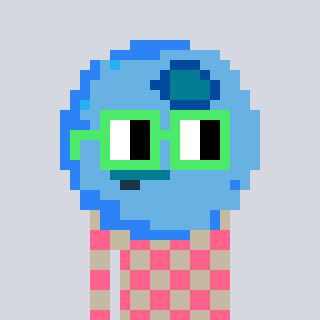
a pixel art character with square light green glasses, a blueberry-shaped head and a bege-colored body on a cool background